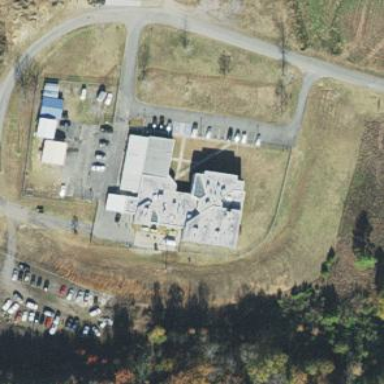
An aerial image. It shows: Police building.